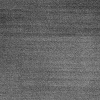
Atmospheric dust classification: dusty